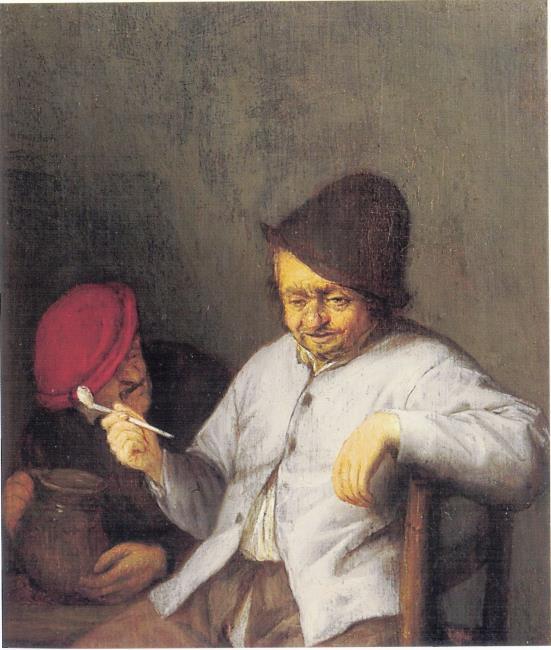
Title: Twee mannen rokend en drinkend
Artist: Adriaen van Ostade
Earliest date: 1655
Latest date: 1660
Genre: painting
Keywords: genre, peasant genre, two human figures, sitting, smoking (activity), pipe, drinking, jug (vessel)